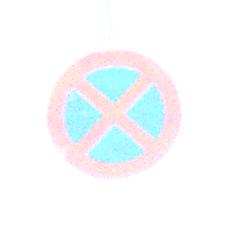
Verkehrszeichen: AbsolutesHalteverbot
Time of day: SunriseSunset
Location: Outdoor (Nature)
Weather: Clear
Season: NotSpecified
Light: Natural